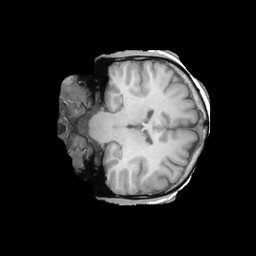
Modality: T1w
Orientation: coronal
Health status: ill
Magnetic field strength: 3 T